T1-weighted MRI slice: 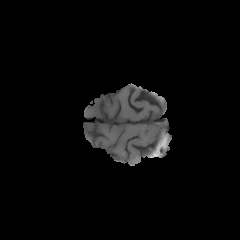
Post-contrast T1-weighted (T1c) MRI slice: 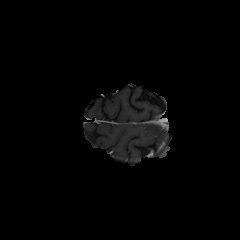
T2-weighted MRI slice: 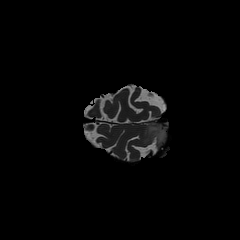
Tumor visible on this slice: yes